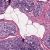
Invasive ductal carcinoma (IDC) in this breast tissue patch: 0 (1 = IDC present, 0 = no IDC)